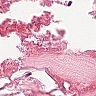
Metastatic tissue present: no